Question: I have the image fixed in the center of page and grey div around it. Margins for top, left and right are 15px but it must fill all to bottom of page. I have image to show you what I mean. My question is how to make div height all to bottom, depends on what screen resolution is? Image how it should look:

'''
#IMAGE {
padding-left: 20px;
padding-right: 20px;
/* padding-bottom: 50%; */
border: 2px solid black;
border-bottom: 2px solid #D1D1D1;
border-top-left-radius: 15px;
border-top-right-radius: 15px;
background-color: #D1D1D1;
bottom: 0px;
}
'''
'''
<div id="body">
<div class="center" id="IMAGE">
<h3 id="videoTitle"><?php echo "$title"; ?></h3>
<img src="./img/img.png" alt="Image" />
</div>
</div>
'''
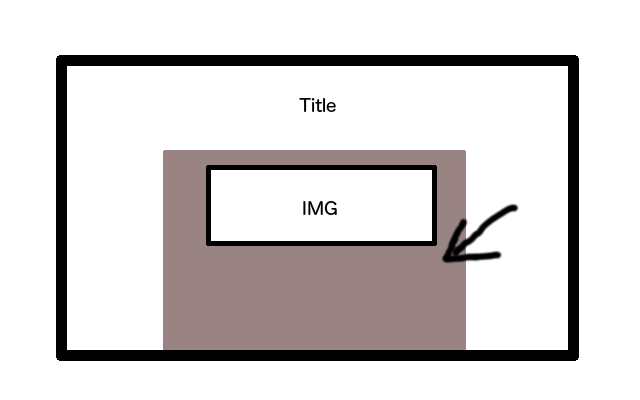
Answer: Easy,
<URL>
'''
body {
overflow:hidden;
}
#wrapper {
position:absolute;
top:50%;
left:50%;
-webkit-transform: translate(-50%, -50%);
transform: translate(-50%, -50%);
padding:15px;
}
#wrapper:after {
content:'';
display:block;
position:absolute;
top:0;
left:0;
right:0;
bottom:-9999px;
background:rgba(0,0,0,.2);
}
#wrapper img {
position:relative;
z-index:2;
}
'''